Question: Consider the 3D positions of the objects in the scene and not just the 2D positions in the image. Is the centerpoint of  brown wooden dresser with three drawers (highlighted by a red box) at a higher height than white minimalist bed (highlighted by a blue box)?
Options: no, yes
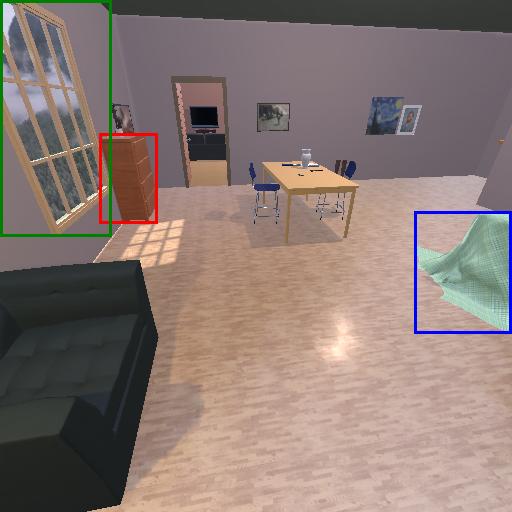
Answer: no